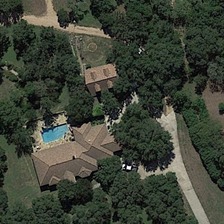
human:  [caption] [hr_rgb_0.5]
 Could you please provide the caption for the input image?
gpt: a building with swimming pool is surrounded by many sparse green trees .

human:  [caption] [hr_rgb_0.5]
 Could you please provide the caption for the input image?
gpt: a building with swimming pool is surrounded by many sparse green trees .

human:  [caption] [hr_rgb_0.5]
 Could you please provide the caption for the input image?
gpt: a building with swimming pool is surrounded by many sparse green trees .

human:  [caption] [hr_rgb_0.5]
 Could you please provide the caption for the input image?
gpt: a building with swimming pool is surrounded by many sparse green trees .

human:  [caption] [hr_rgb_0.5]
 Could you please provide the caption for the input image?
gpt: a building with swimming pool is surrounded by many sparse green trees .